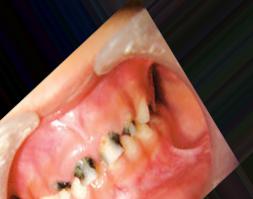
Condition: Caries